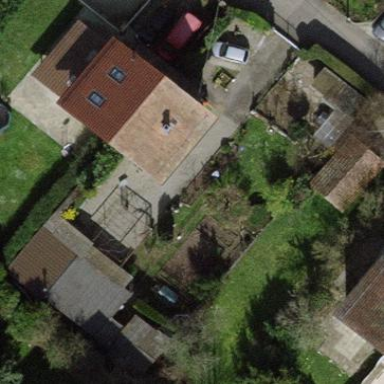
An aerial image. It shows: Garden surrounded by fence.